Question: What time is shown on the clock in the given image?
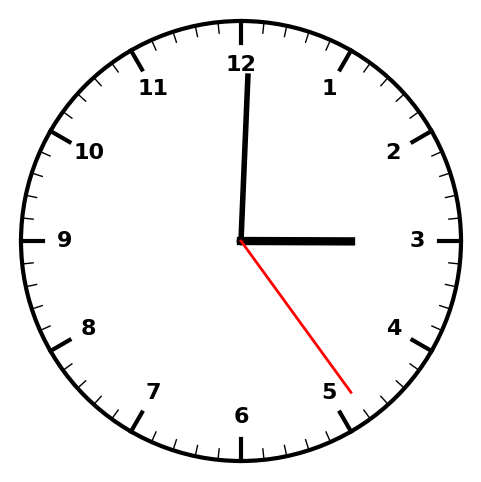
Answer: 03:00:24